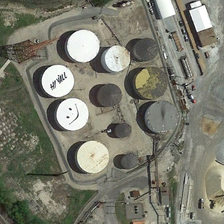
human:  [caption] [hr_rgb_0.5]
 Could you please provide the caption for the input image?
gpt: some storage tanks are surrounded by green meadows and bareland .

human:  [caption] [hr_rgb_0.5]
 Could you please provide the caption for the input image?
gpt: some storage tanks are surrounded by green meadows and bareland .

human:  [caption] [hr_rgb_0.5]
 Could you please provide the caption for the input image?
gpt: some storage tanks are surrounded by green meadows and bareland .

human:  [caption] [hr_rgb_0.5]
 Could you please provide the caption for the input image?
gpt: some storage tanks are surrounded by green meadows and bareland .

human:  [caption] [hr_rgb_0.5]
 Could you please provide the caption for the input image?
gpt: some storage tanks are surrounded by green meadows and bareland .